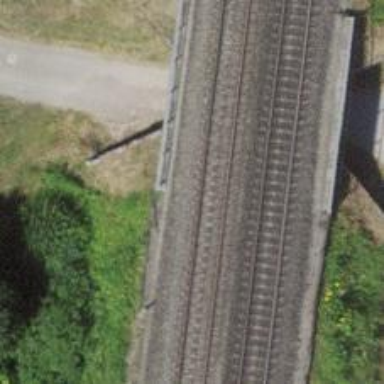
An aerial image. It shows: Single-track electrified railway with contact line.